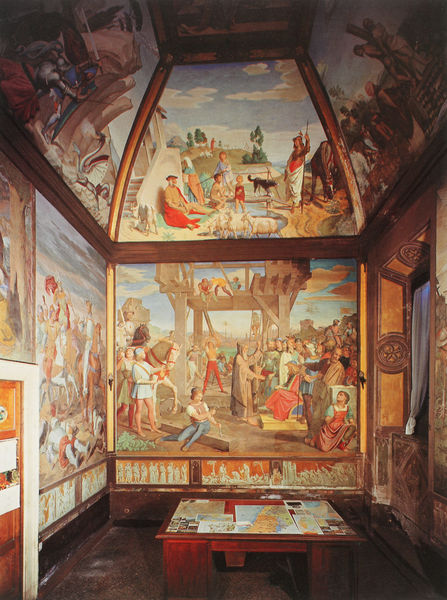
Titel: Tasso-Saal, Casino Massimo
Künstler: Friedrich Overbeck
Standort: Rom, Casino Massimo (EU - I - Latium)
Schlagwörter: bibel, wandmalerei, moses, kapelle, freske, 1500